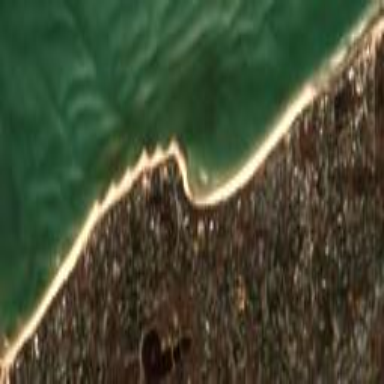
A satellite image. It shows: Sandy beach.